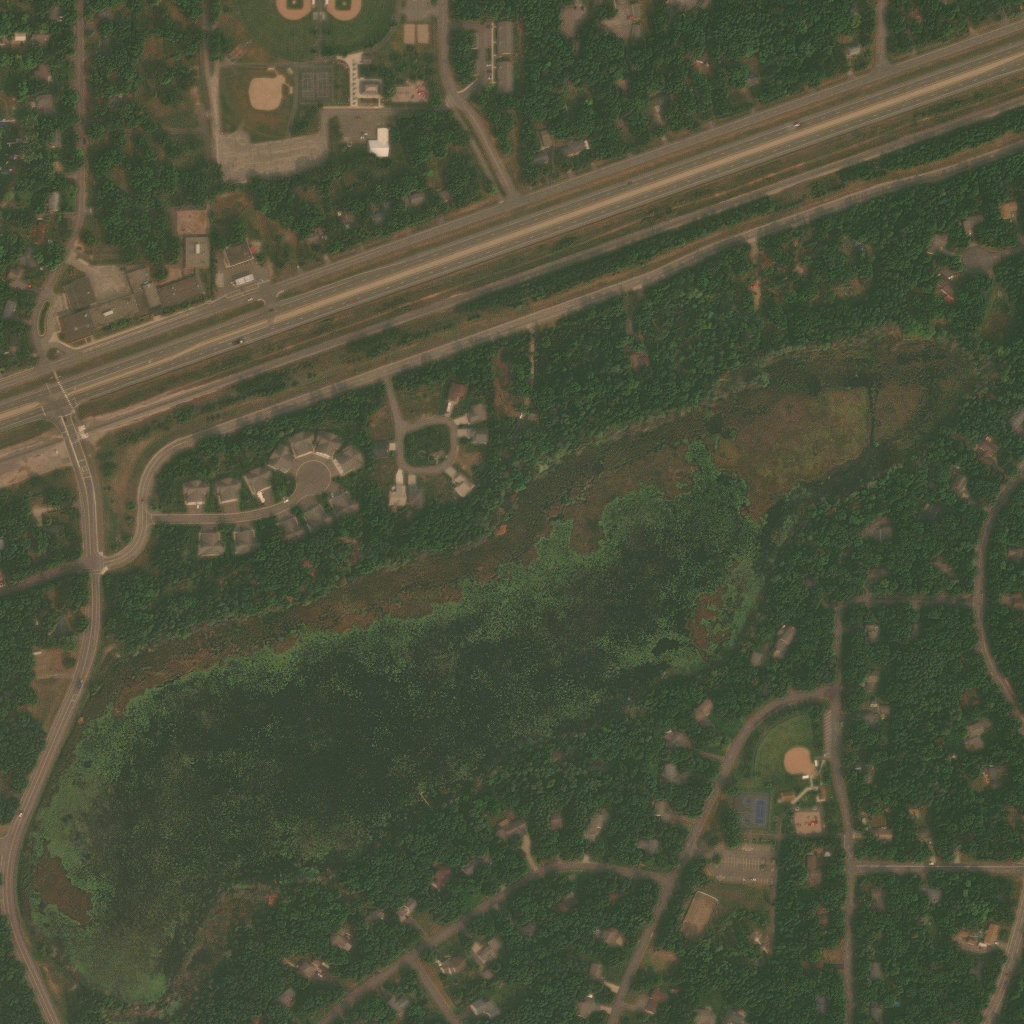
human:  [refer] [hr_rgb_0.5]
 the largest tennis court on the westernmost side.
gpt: <box>[[29, 6, 32, 10, 0]]</box>